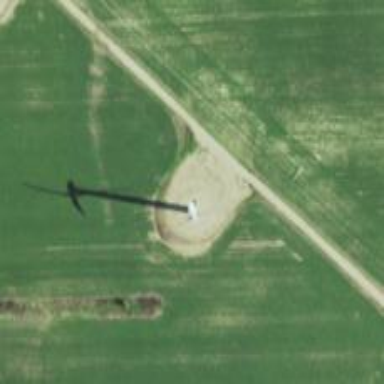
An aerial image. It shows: Horizontal axis wind turbine generating power from wind energy.